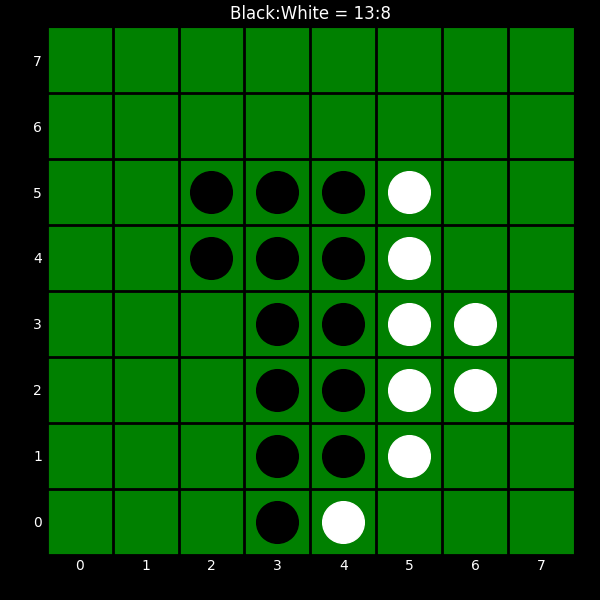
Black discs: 13
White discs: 8